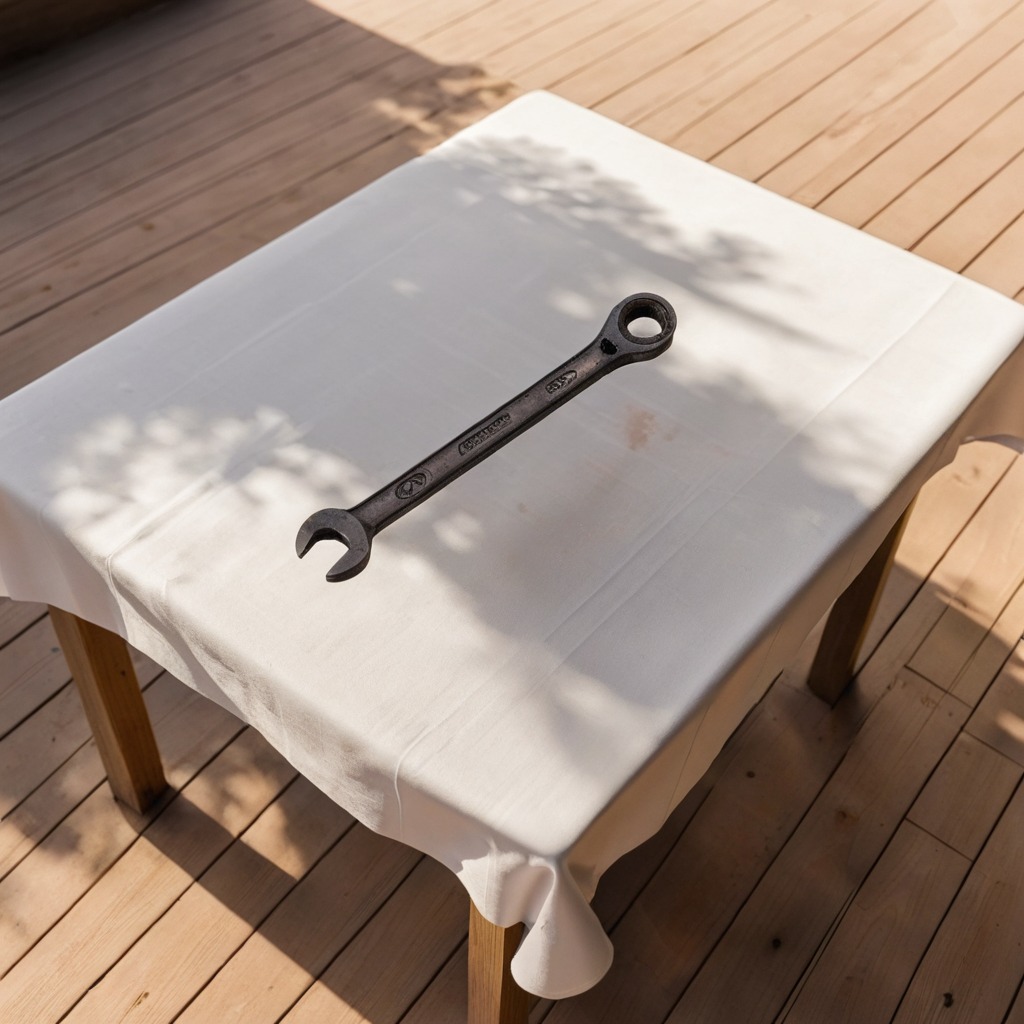
An wrench lies on the wooden table.